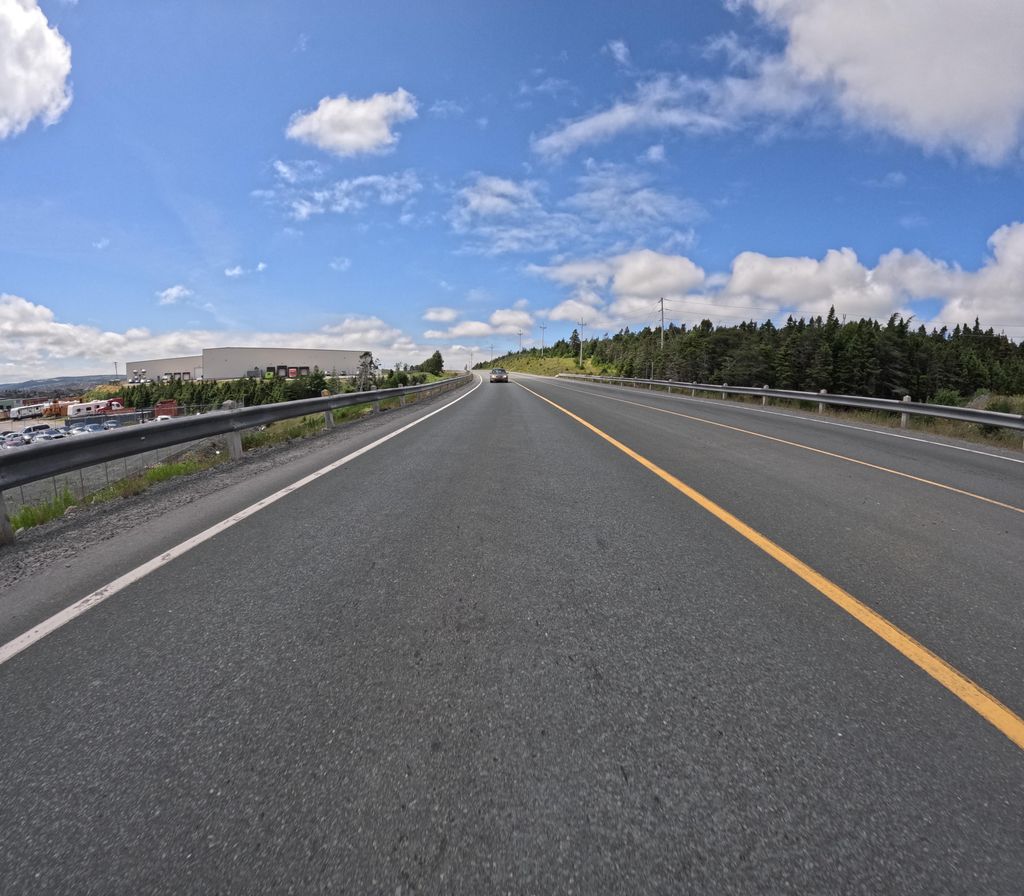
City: st_johns